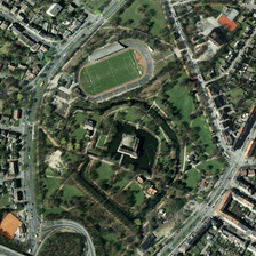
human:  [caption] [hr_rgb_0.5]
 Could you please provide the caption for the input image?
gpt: There is a stadium in the park.

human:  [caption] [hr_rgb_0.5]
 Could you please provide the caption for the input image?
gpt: There is a stadium in the park.

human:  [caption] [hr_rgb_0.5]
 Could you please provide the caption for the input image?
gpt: There is a stadium in the park.

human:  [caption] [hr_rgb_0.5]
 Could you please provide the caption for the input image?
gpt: driving a car with the variety of colors on the road .

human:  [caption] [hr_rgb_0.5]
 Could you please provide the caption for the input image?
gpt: There is a stadium in the park.